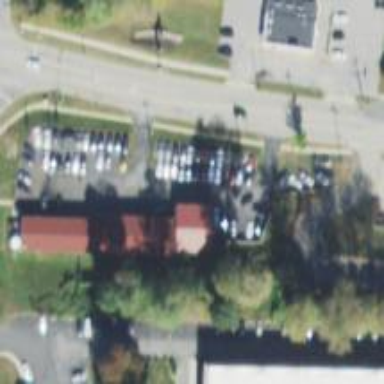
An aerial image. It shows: Car rental service.